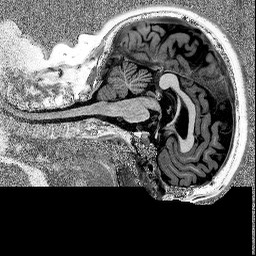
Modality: MP2RAGE
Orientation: sagittal
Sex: female